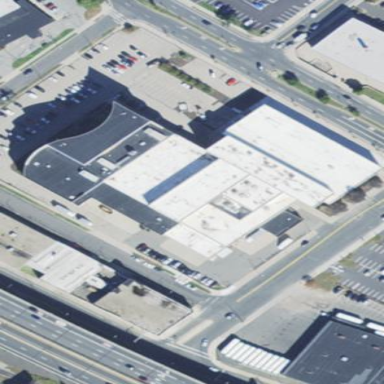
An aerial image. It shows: Building.